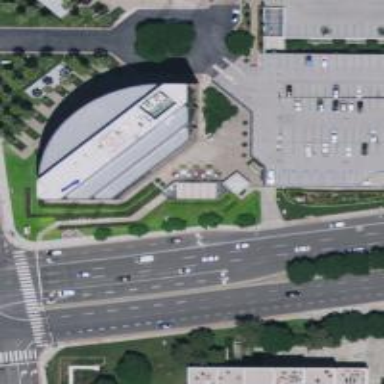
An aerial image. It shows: Office building serving as bank.